Question: I understand that the CLR needs to do marshaling in some cases, but let's say I have:
'''
using System.Runtime.InteropServices;
using System.Security;
[SuppressUnmanagedCodeSecurity]
static class Program
{
[DllImport("kernel32.dll", SetLastError = false)]
static extern int GetVersion();
static void Main()
{
for (; ; )
GetVersion();
}
}
'''
When I break into this program with a debugger, I always see:

Given that there is no marshaling that needs to be done (right?), could someone please explain what's actually in this "managed-to-native transition", and why it is necessary?
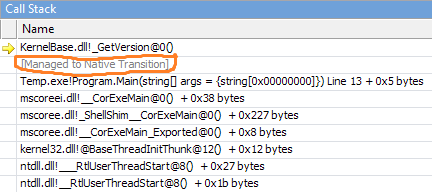
Answer: First the call stack needs to be set up so that a STDCALL can happen. This is the calling convention for Win32.
Next the runtime will push a so called execution frame. There are many different types of frames: security asserts, GC protected regions, native code calls, ...
The runtime uses such a frame to track that currently native code is running. This has implications for a potentially concurrent garbage collection and probably other stuff. It also helps the debugger.
So not a lot is happening here actually. It is a pretty slim code path.